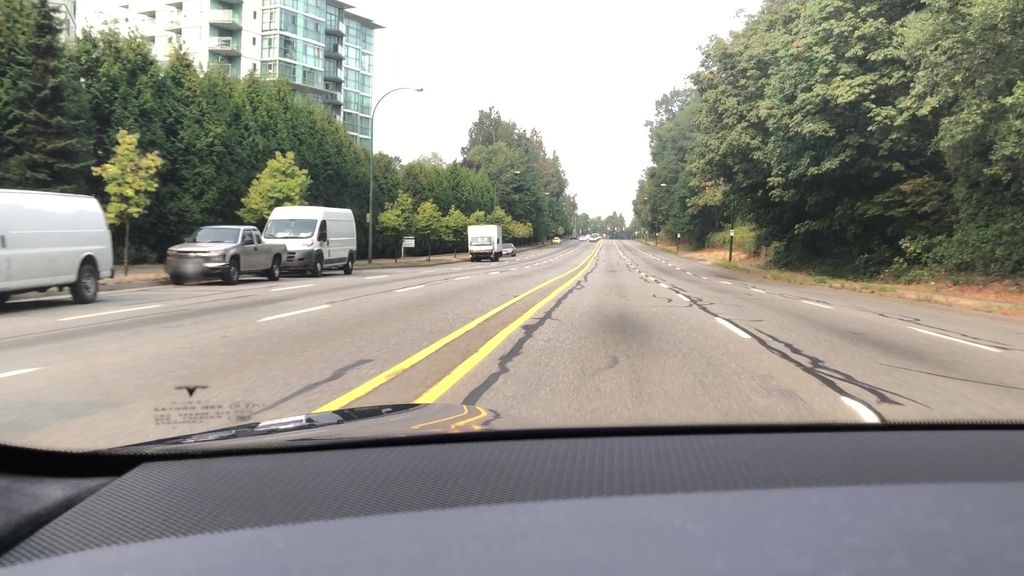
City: vancouver